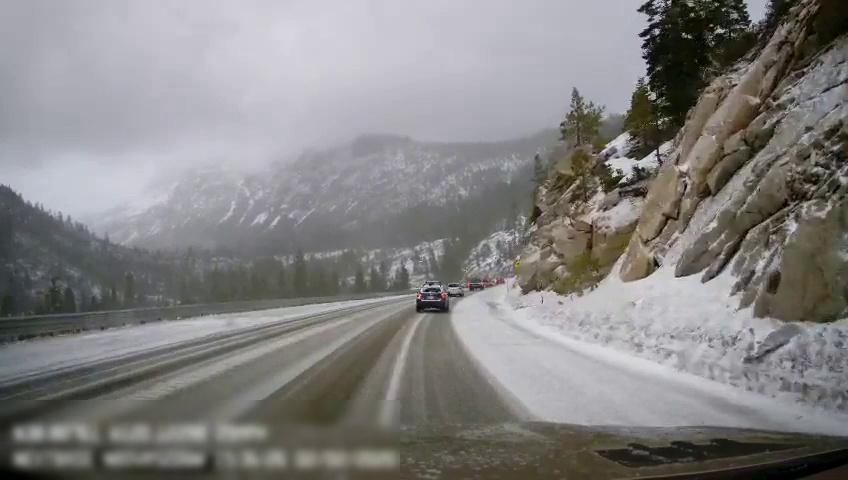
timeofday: Day
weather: Snowy
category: Drivable Space
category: Vehicles | Car
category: Vehicles | Truck
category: Vehicles | Car